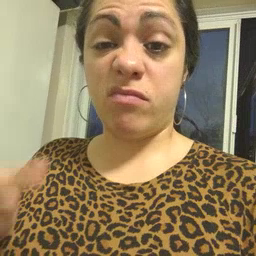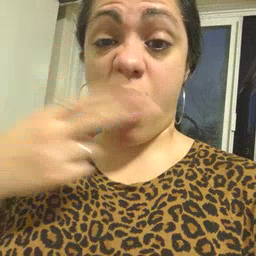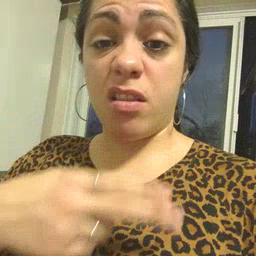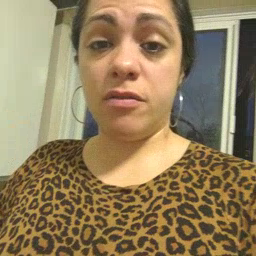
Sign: cut